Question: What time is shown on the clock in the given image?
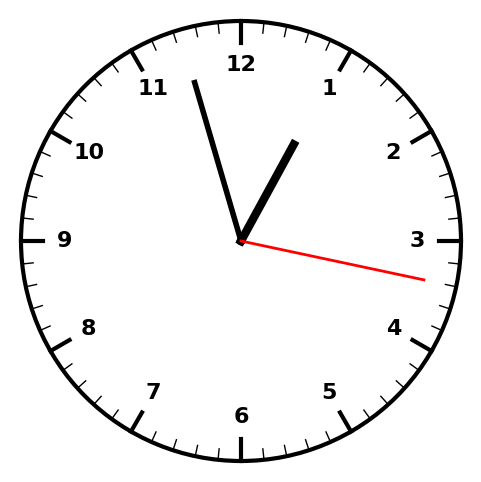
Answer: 12:57:17